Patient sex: M
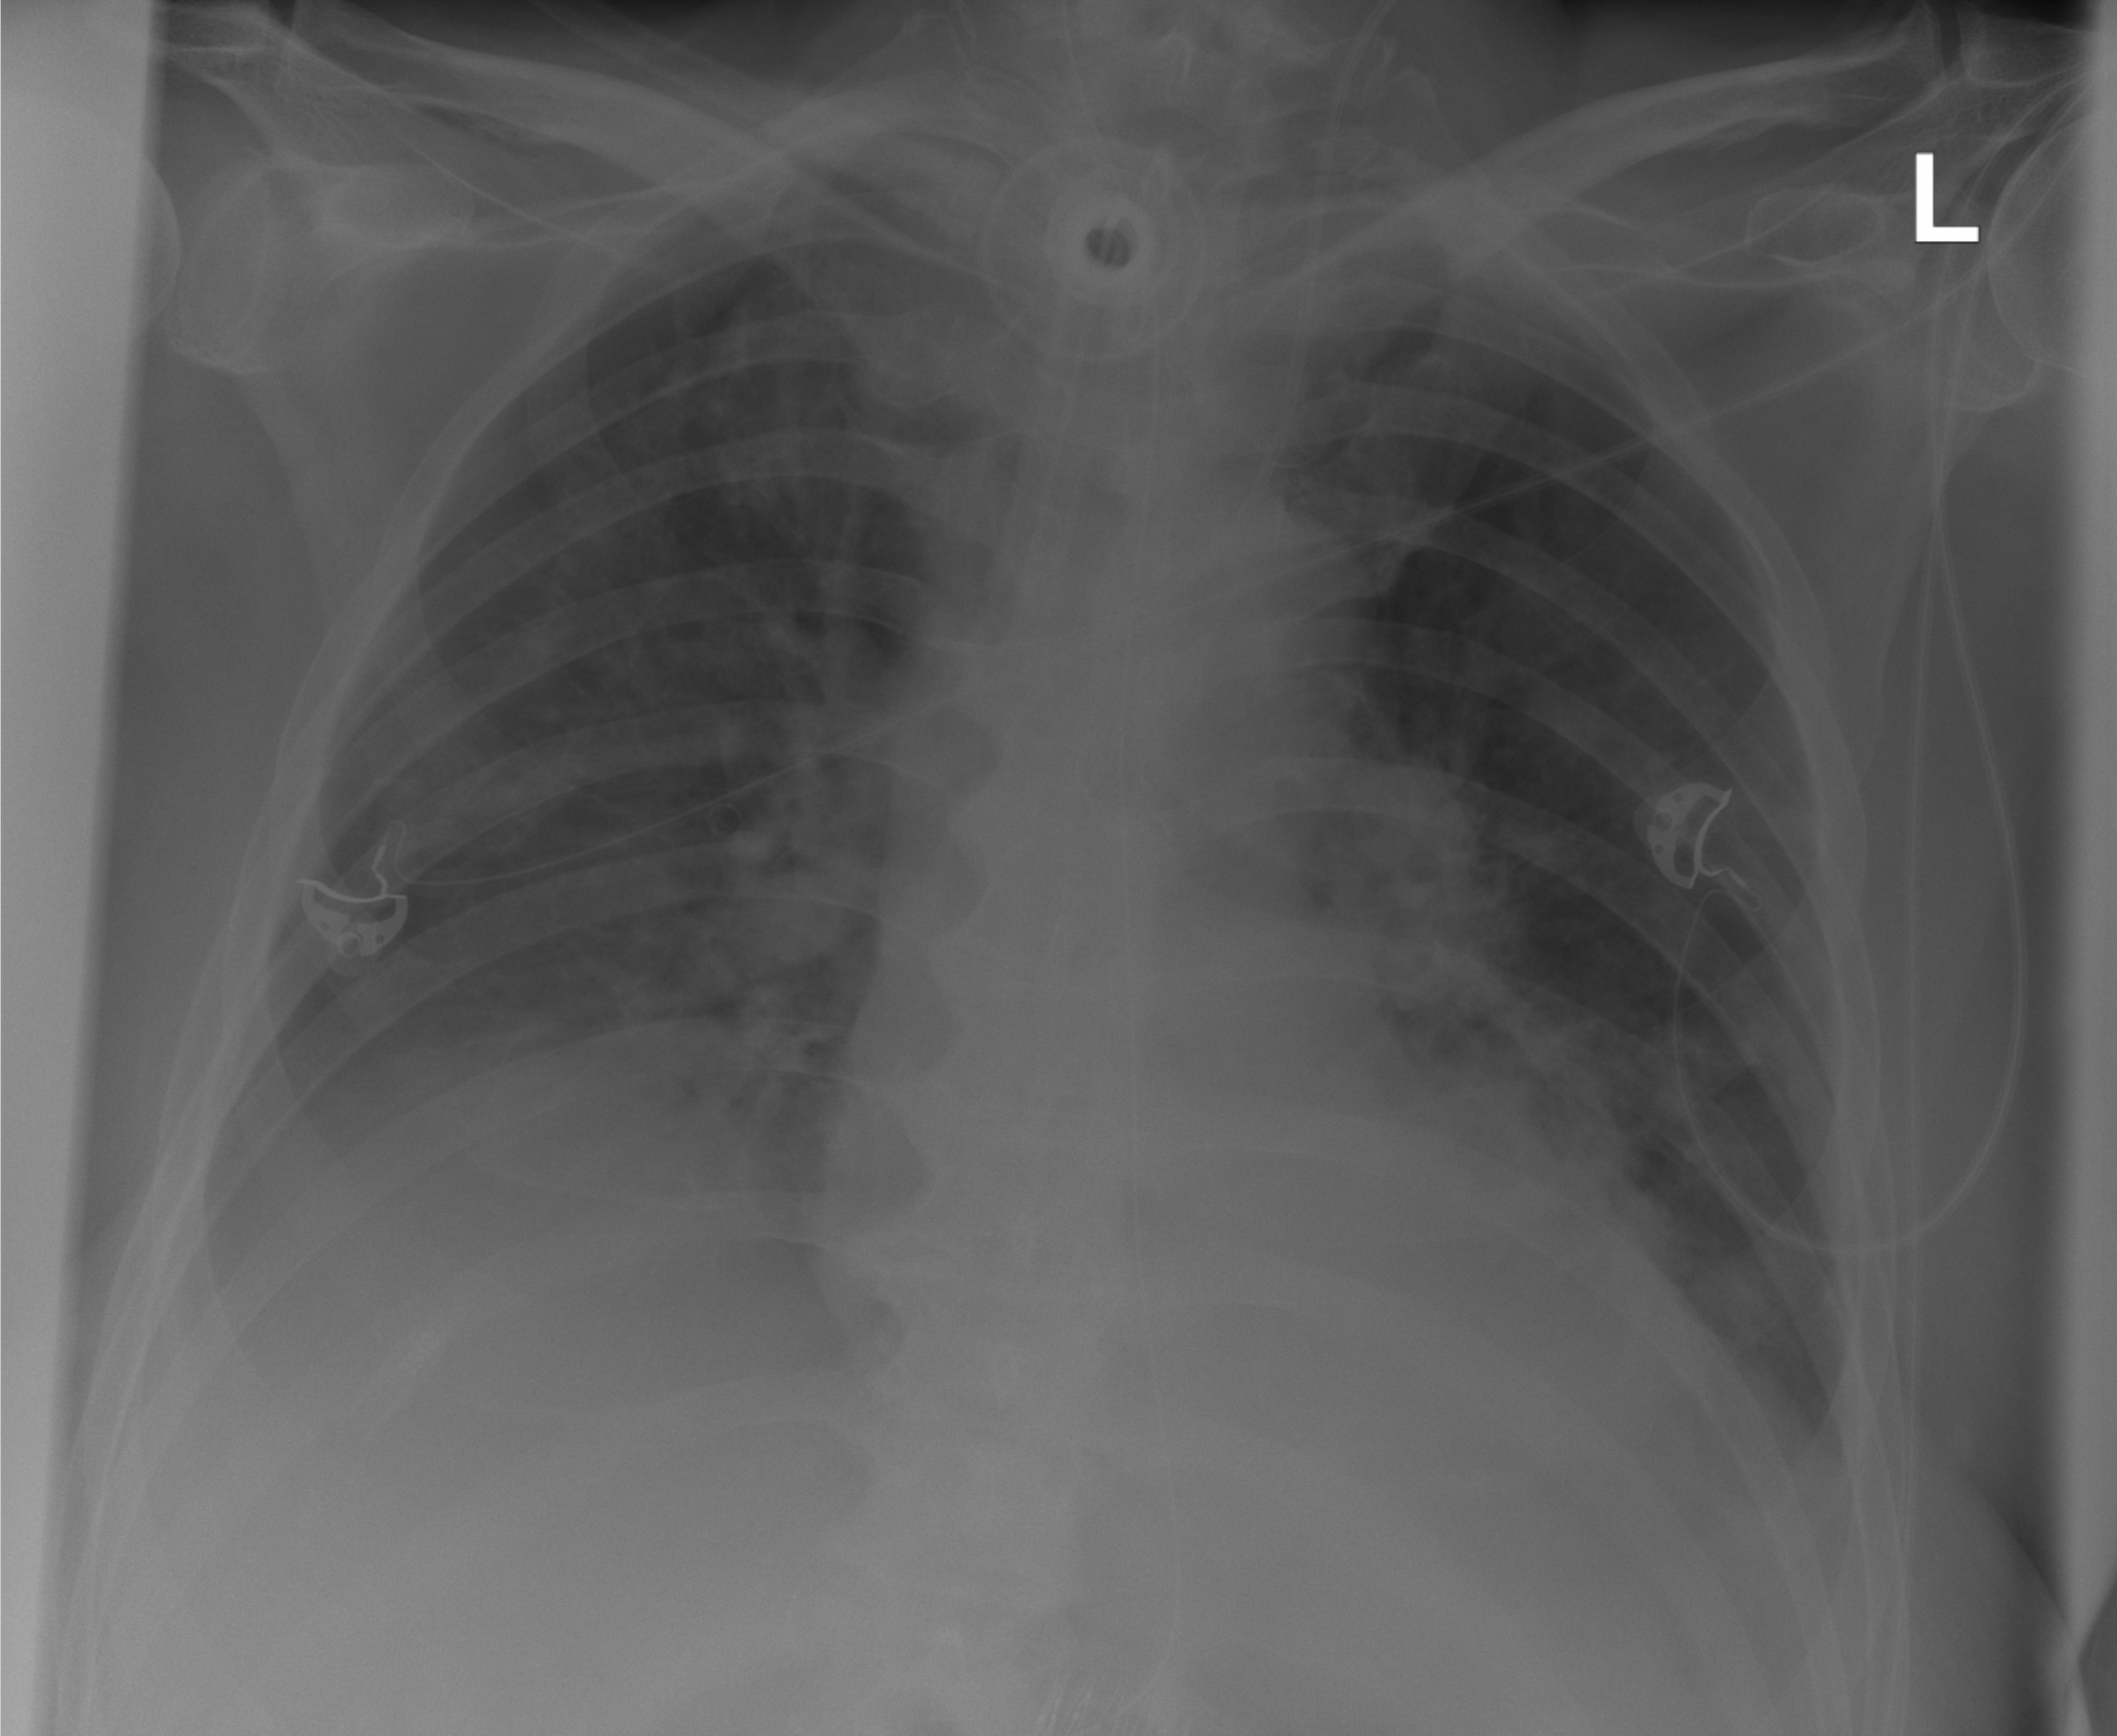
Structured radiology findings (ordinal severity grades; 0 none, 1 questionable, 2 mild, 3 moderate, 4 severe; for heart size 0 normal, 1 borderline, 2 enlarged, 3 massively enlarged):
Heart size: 0
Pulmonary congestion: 2
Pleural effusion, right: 2
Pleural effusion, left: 0
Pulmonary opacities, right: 0
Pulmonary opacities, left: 0
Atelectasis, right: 2
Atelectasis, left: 2